【题型】填空题　【知识点】解析几何　【难度】medium
如图，在平面直角坐标系中，已知矩形$ABCD$的长为2，宽为1，边$AB$，$AD$分别在$x$轴、$y$轴的非负半轴上，点$A$与坐标原点重合，将矩形折叠，使点$A$落在线段$DC$上一点$G$处，设折痕所在直线的斜率为$k$，若$-\dfrac{1}{8}\leq k\leq 0$，则折痕$EF$长的取值范围为\underline{\quad\quad}．

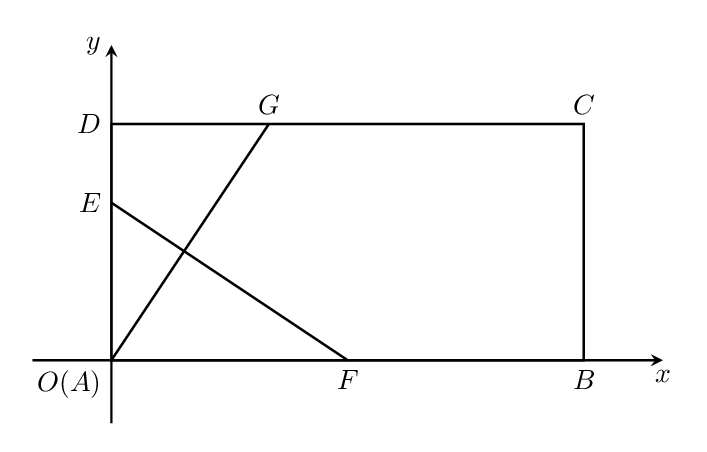
【解答】
\noindent \textbf{【答案】}$\left[2,\dfrac{\sqrt{65}}{4}\right]$

\noindent \textbf{【分析】}当$k=0$时，由图形直接求出直线方程得到折痕长度，当$k\neq 0$时，由点关于直线的对称点得到斜率关系，再由点斜式得到直线$EF$方程，最后结合两点间距离公式和二次函数求出结果；

\noindent \textbf{【解析】}当$k=0$时，此时点$A$和点$D$重合，折痕$EF$所在的直线的方程$y=\dfrac{1}{2}$，折痕$EF$的长为2．

\noindent 当$k\neq 0$时，将矩形折叠后点$A$落在线段$DC$上的点为$G(a,1)(0 < a\leq 2)$，

\noindent 所以$A$与$G$关于折痕$EF$所在的直线对称，由$k_{OG}\cdot k=-1$，即$\dfrac{1}{a}\cdot k=-1$，解得$a=-k$，

\noindent 故$G(-k,1)(-2\leq k < 0)$，从而折痕$EF$所在的直线与$OG$的交点坐标为$M\left(-\dfrac{k}{2},\dfrac{1}{2}\right)$，

\noindent 故折痕$EF$所在的直线方程为$y-\dfrac{1}{2}=k\left(x+\dfrac{k}{2}\right)$，即$y=kx+\dfrac{k^2}{2}+\dfrac{1}{2}(-2\leq k < 0)$，

\noindent 因为直线$BD$的斜率为$-\dfrac{1}{2}$，所以当$-\dfrac{1}{8}\leq k < 0$时，折痕端点$E$在线段$OD$上，$F$在线段$BC$上，

\noindent 如图．当$-\dfrac{1}{8}\leq k < 0$时，折痕所在的直线交$BC$于点$F\left(2,2k+\dfrac{k^2}{2}+\dfrac{1}{2}\right)$，交$y$轴于点$E\left(0,\dfrac{k^2+1}{2}\right)$，

\noindent 所以$|EF|^2=2^2+\left[\dfrac{k^2+1}{2}-\left(2k+\dfrac{k^2+1}{2}\right)\right]^2=4+4k^2$，

\noindent 又因为$-\dfrac{1}{8}\leq k < 0$，所以$4+4k^2\in\left(4,\dfrac{65}{16}\right]$，所以$|EF|\in\left(2,\dfrac{\sqrt{65}}{4}\right]$．

\noindent 综上所述，折痕$EF$长的取值范围为$\left[2,\dfrac{\sqrt{65}}{4}\right]$．

\noindent 故答案为：$\left[2,\dfrac{\sqrt{65}}{4}\right]$．

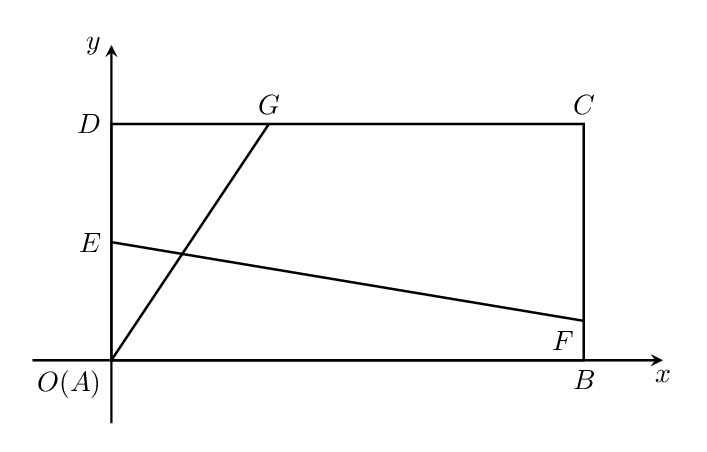